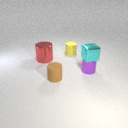
small brown rubber cylinder to the left of small purple metal cylinder